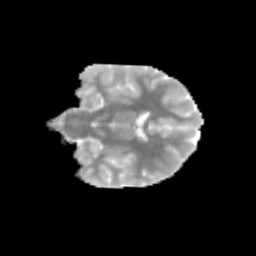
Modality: MD
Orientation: coronal
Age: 11
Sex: female
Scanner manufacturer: siemens
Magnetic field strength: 3 T
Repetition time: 3.8 s
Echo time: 0.07 s